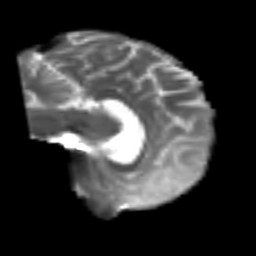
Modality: T2w
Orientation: sagittal
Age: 46
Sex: male
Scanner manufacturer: siemens
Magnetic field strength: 3 T
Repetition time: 4.999 s
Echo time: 0.07946 s